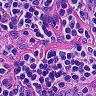
Metastatic tissue present: no